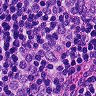
Metastatic tissue present: yes